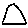
Label: triangle